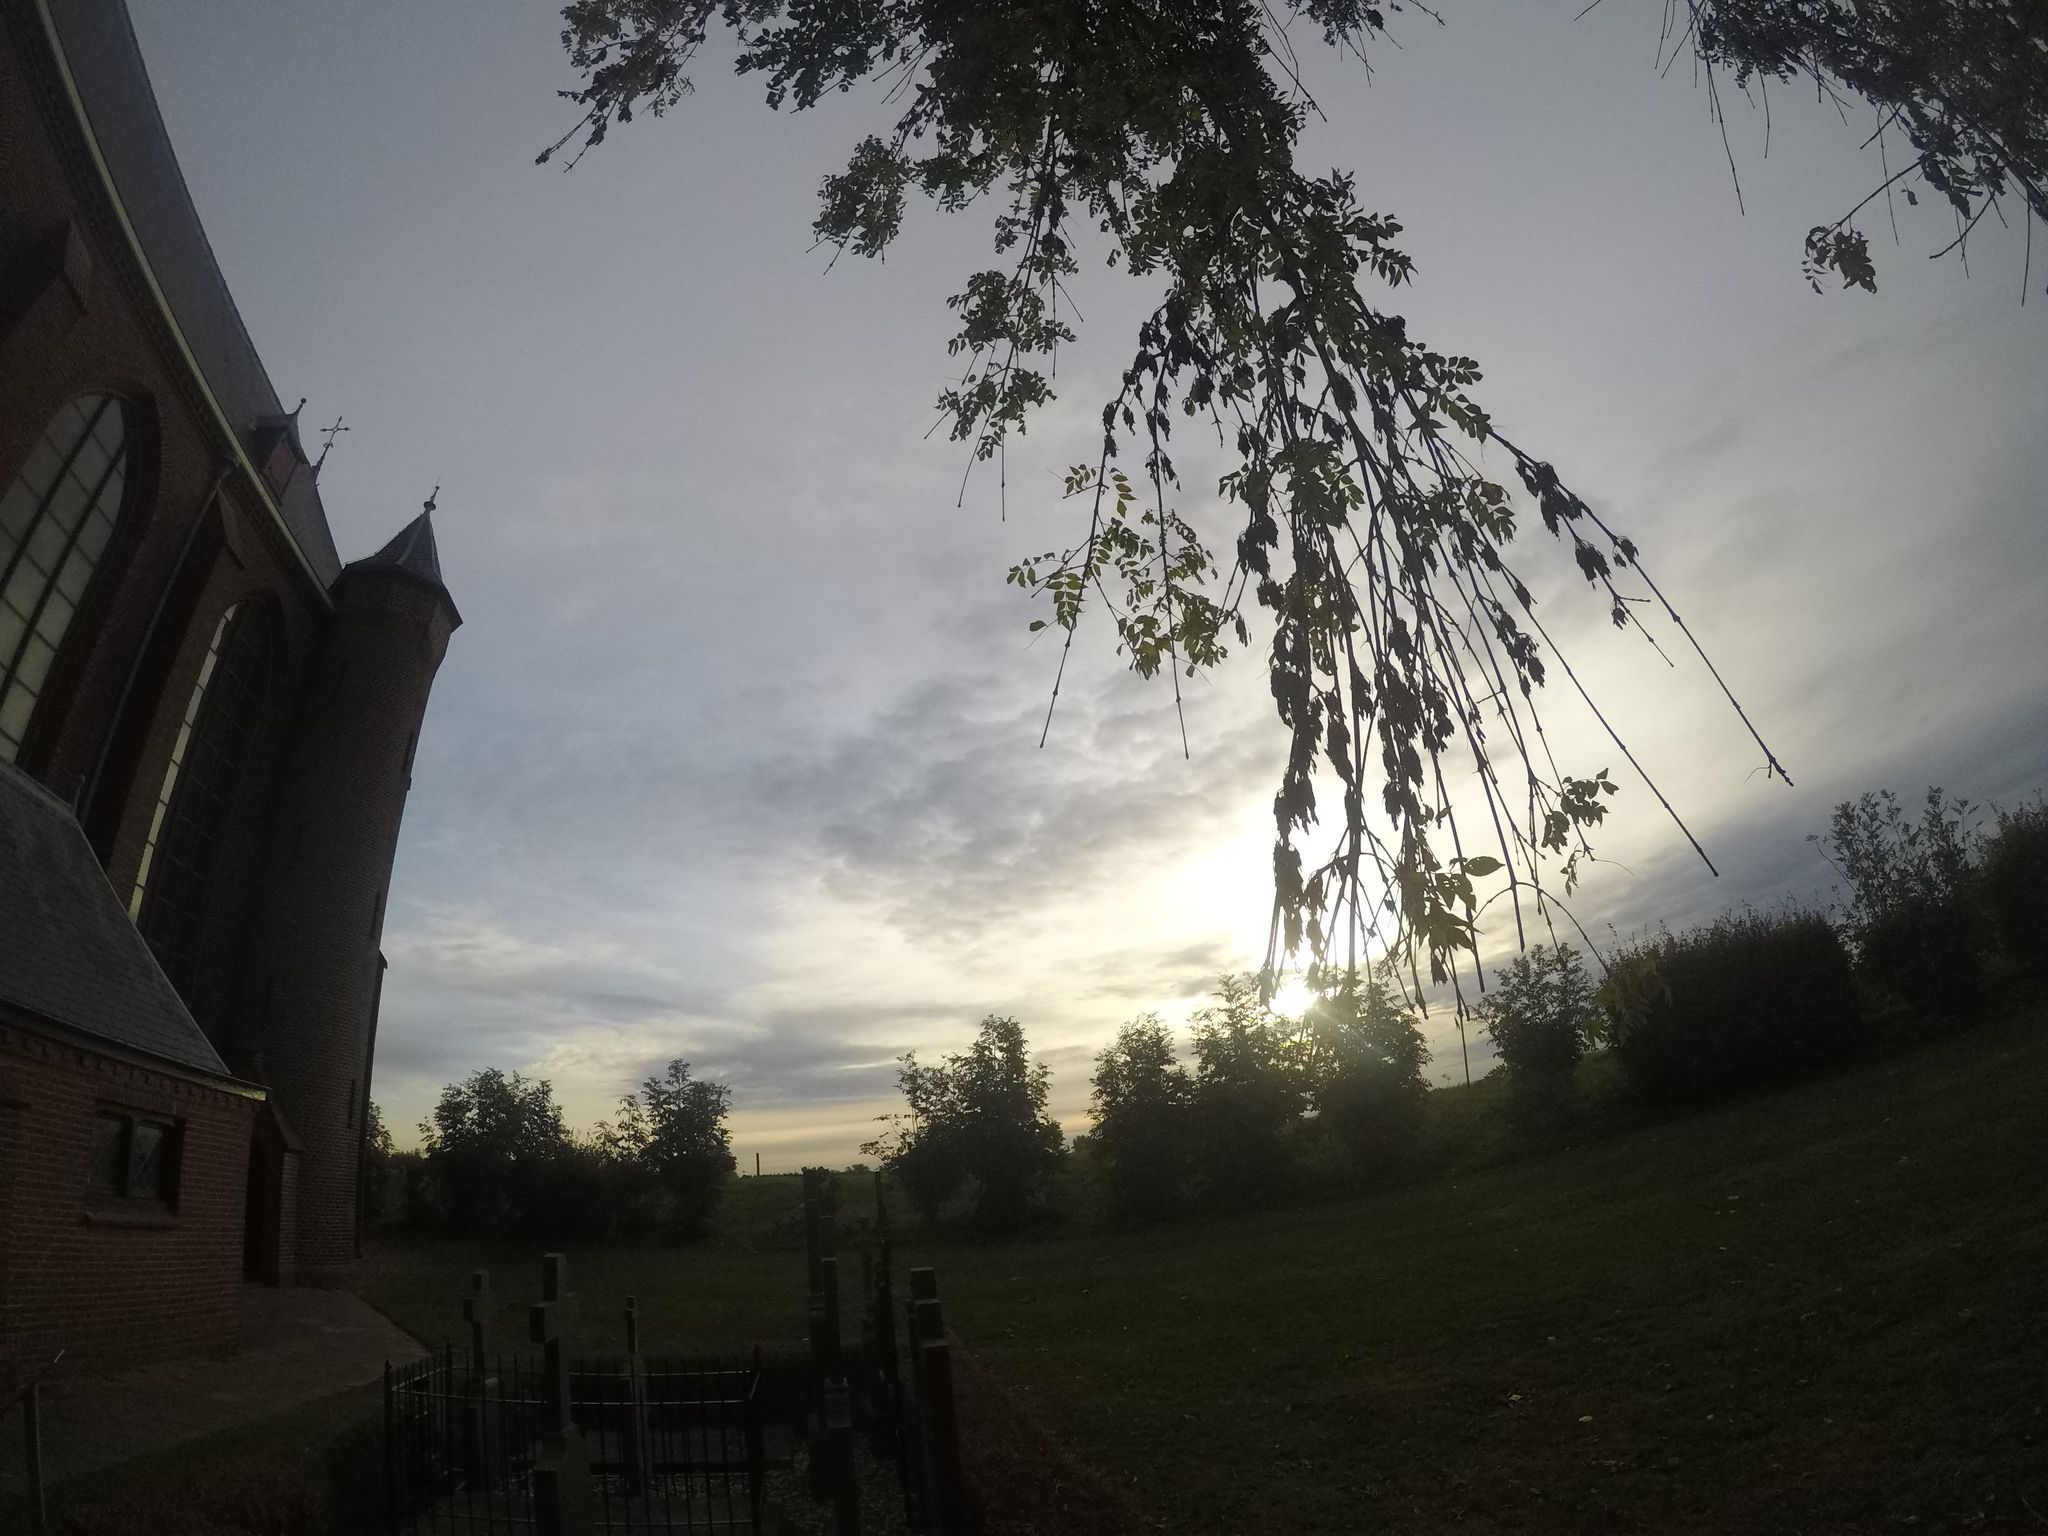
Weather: cloudy
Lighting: dusk/dawn
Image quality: good
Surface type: driving surface
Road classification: steps, residential, footway
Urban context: suburban or peri-urban
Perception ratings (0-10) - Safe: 1.86, Lively: 2.71, Beautiful: 5.39, Boring: 4.65, Depressing: 3.73, Wealthy: 5.03